Interaction volume radius: 5 \u00c5
Interaction volume height: 20 \u00c5
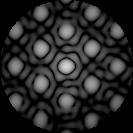
Disorder parameter: 0.1926